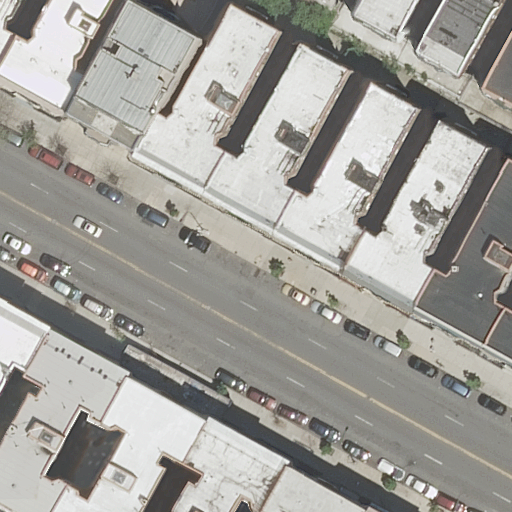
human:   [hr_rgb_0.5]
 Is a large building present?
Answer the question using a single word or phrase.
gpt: no

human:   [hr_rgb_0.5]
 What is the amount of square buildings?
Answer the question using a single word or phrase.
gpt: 0

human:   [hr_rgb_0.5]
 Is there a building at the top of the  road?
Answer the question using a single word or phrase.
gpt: yes

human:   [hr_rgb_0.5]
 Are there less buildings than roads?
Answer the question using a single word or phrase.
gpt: no

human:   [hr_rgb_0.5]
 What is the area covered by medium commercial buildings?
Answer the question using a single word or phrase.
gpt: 0m2

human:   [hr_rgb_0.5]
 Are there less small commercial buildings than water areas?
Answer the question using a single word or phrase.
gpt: no

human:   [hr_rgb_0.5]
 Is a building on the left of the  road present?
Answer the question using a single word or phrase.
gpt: yes

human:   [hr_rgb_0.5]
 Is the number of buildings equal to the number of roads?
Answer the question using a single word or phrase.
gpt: no

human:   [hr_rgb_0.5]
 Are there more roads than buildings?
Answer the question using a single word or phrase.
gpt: no

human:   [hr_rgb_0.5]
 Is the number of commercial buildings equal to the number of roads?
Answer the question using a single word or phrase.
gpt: no

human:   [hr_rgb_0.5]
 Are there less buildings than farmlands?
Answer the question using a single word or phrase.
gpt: no

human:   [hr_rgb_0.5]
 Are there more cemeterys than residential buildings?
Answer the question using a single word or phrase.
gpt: no

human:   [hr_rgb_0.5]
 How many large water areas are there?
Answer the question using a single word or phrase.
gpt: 0

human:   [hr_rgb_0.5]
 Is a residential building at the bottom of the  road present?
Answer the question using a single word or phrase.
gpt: yes

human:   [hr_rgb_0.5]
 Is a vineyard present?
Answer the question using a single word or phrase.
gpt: no

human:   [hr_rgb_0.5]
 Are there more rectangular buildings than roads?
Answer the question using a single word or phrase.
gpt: yes

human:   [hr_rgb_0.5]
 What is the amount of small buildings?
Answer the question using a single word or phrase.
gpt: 7

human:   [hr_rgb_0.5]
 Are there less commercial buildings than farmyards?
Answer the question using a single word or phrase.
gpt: no

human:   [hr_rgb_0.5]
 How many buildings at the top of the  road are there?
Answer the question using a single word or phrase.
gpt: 11

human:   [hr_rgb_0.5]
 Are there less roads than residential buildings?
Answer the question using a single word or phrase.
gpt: yes

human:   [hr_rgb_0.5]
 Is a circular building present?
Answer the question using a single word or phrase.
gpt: no

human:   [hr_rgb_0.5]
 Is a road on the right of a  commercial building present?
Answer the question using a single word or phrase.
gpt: no

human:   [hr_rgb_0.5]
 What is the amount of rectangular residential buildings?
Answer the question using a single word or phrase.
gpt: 8

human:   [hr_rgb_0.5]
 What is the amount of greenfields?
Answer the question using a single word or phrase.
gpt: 0

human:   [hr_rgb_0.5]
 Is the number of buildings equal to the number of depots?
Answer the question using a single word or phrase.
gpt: no

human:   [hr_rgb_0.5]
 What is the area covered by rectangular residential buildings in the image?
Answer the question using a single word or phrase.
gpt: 831m2

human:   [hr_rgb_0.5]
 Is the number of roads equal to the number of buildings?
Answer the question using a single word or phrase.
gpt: no

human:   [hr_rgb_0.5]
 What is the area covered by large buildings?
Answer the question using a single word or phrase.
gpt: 0m2

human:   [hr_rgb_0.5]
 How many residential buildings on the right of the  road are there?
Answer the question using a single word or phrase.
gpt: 9

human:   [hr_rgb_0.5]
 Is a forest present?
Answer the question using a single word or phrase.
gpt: no

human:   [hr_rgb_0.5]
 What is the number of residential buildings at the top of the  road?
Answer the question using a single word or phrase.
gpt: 11

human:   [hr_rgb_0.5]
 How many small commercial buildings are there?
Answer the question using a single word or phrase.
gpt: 0

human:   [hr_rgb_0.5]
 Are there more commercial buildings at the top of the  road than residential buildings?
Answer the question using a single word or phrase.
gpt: no

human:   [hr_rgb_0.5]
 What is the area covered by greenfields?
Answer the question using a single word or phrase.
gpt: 0m2

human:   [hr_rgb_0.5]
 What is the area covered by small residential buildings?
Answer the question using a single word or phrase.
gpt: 324m2

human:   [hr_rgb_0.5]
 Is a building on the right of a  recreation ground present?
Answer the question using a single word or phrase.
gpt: no

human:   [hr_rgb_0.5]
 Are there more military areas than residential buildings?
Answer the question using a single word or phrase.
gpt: no